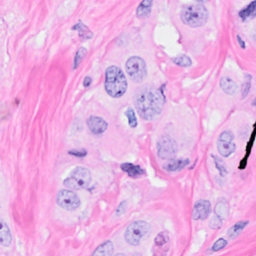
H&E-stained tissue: Breast